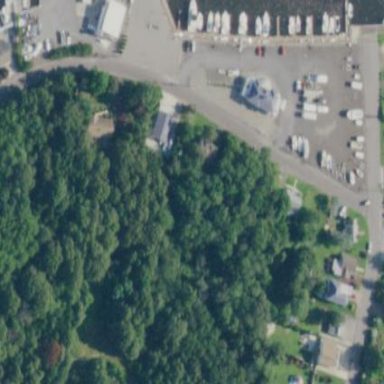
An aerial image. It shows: Boatyard along the waterway.